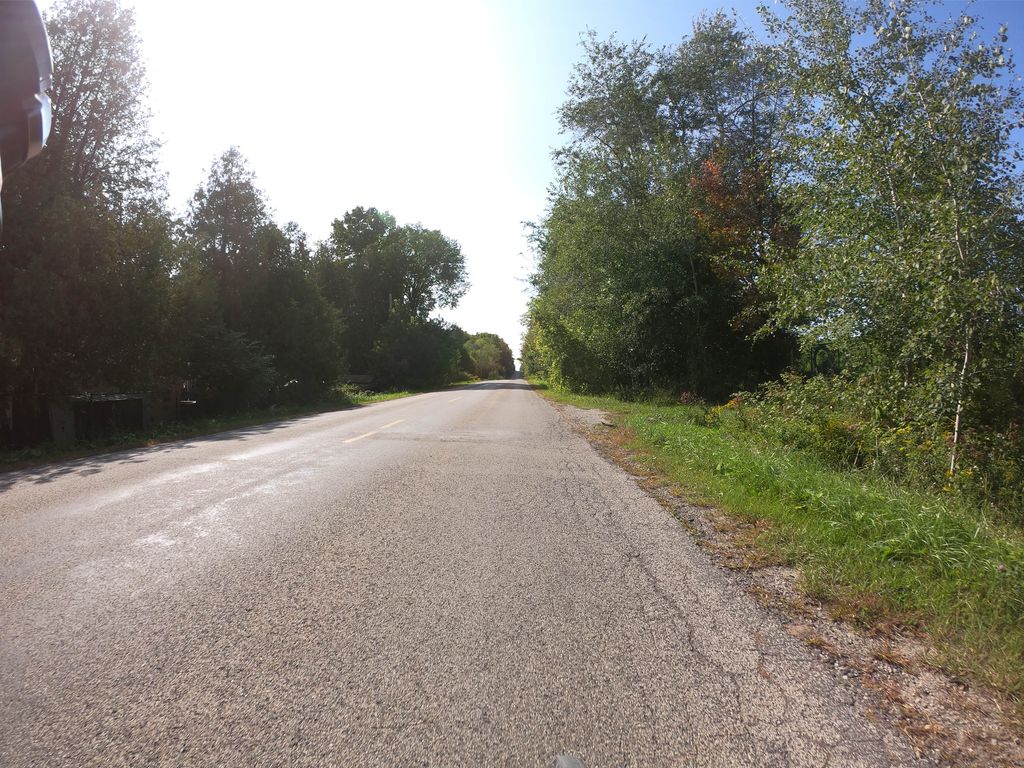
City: kitchener-waterloo